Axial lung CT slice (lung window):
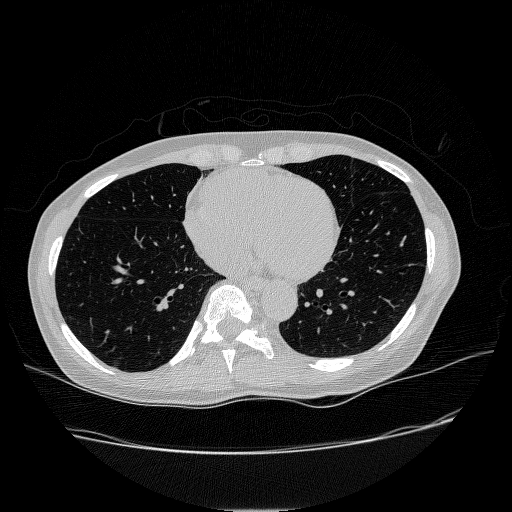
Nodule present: no